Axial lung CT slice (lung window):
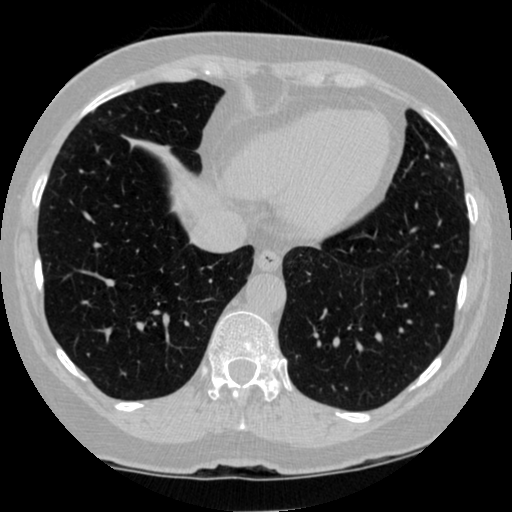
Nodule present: no